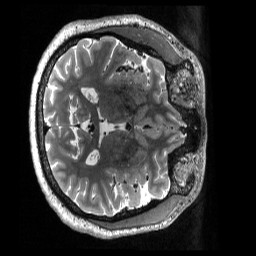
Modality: T2w
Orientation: axial
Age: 39
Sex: male
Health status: ill
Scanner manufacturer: siemens
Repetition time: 3.2 s